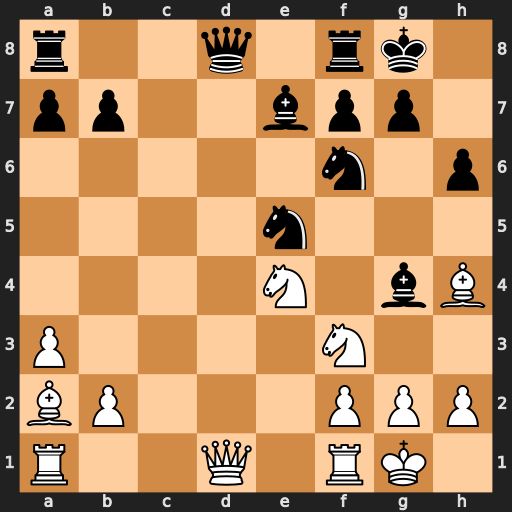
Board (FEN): r2q1rk1/pp2bpp1/5n1p/4n3/4N1bB/P4N2/BP3PPP/R2Q1RK1
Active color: w
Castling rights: -
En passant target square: -
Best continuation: Qxd8 Nxf3+ gxf3